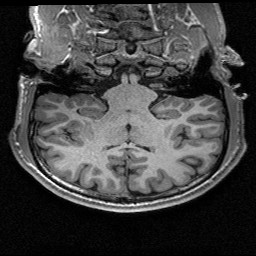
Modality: T1w
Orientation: sagittal
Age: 20
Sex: male
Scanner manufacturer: siemens
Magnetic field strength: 3 T
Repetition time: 2.53 s
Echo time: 0.00267 s